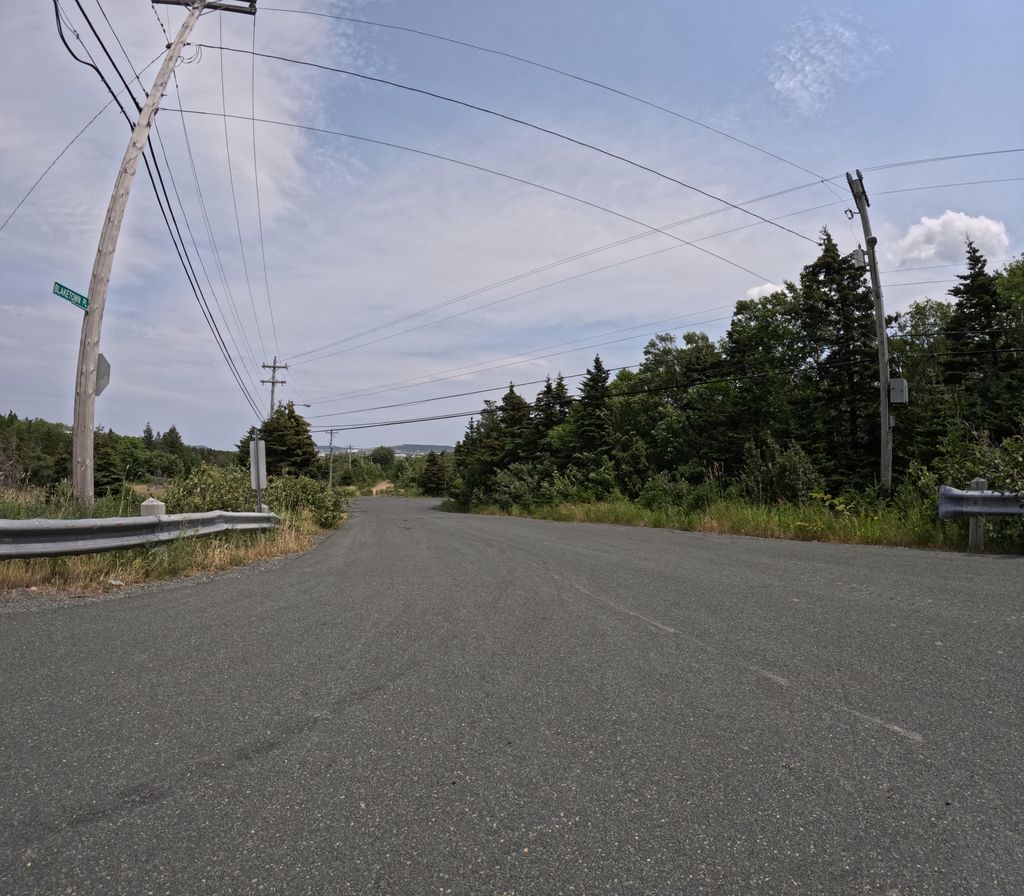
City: st_johns